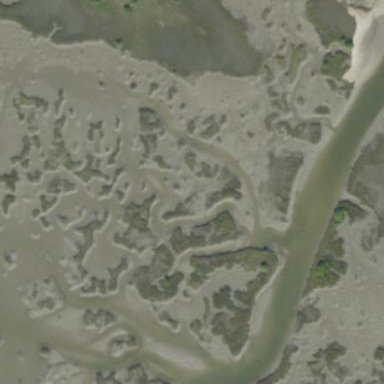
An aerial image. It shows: Saltmarsh wetland.